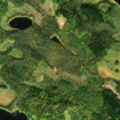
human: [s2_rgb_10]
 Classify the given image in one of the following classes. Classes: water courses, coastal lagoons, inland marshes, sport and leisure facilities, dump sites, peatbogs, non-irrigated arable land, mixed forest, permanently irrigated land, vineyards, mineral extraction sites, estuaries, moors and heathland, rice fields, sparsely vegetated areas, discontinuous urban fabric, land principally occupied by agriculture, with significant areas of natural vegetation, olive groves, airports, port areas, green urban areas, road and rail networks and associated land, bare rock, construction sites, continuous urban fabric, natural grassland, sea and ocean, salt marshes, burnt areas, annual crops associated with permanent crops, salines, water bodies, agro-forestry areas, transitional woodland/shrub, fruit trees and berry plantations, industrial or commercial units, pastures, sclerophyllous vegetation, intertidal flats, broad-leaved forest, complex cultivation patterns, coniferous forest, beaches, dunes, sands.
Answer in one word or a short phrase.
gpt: coniferous forest, mixed forest, transitional woodland/shrub, water bodies